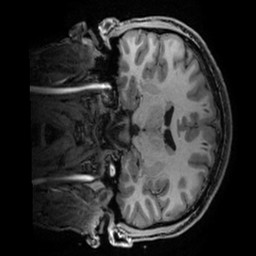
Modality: T1w
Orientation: coronal